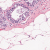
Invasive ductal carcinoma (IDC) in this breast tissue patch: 0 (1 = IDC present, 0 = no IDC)